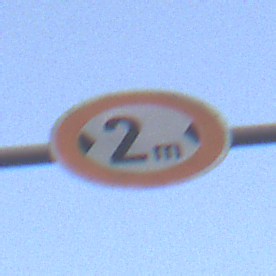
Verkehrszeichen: TatsaechlicheBreite2
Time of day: SunriseSunset
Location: Outdoor (Urban)
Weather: Clear
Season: NotSpecified
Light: Natural